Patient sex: M
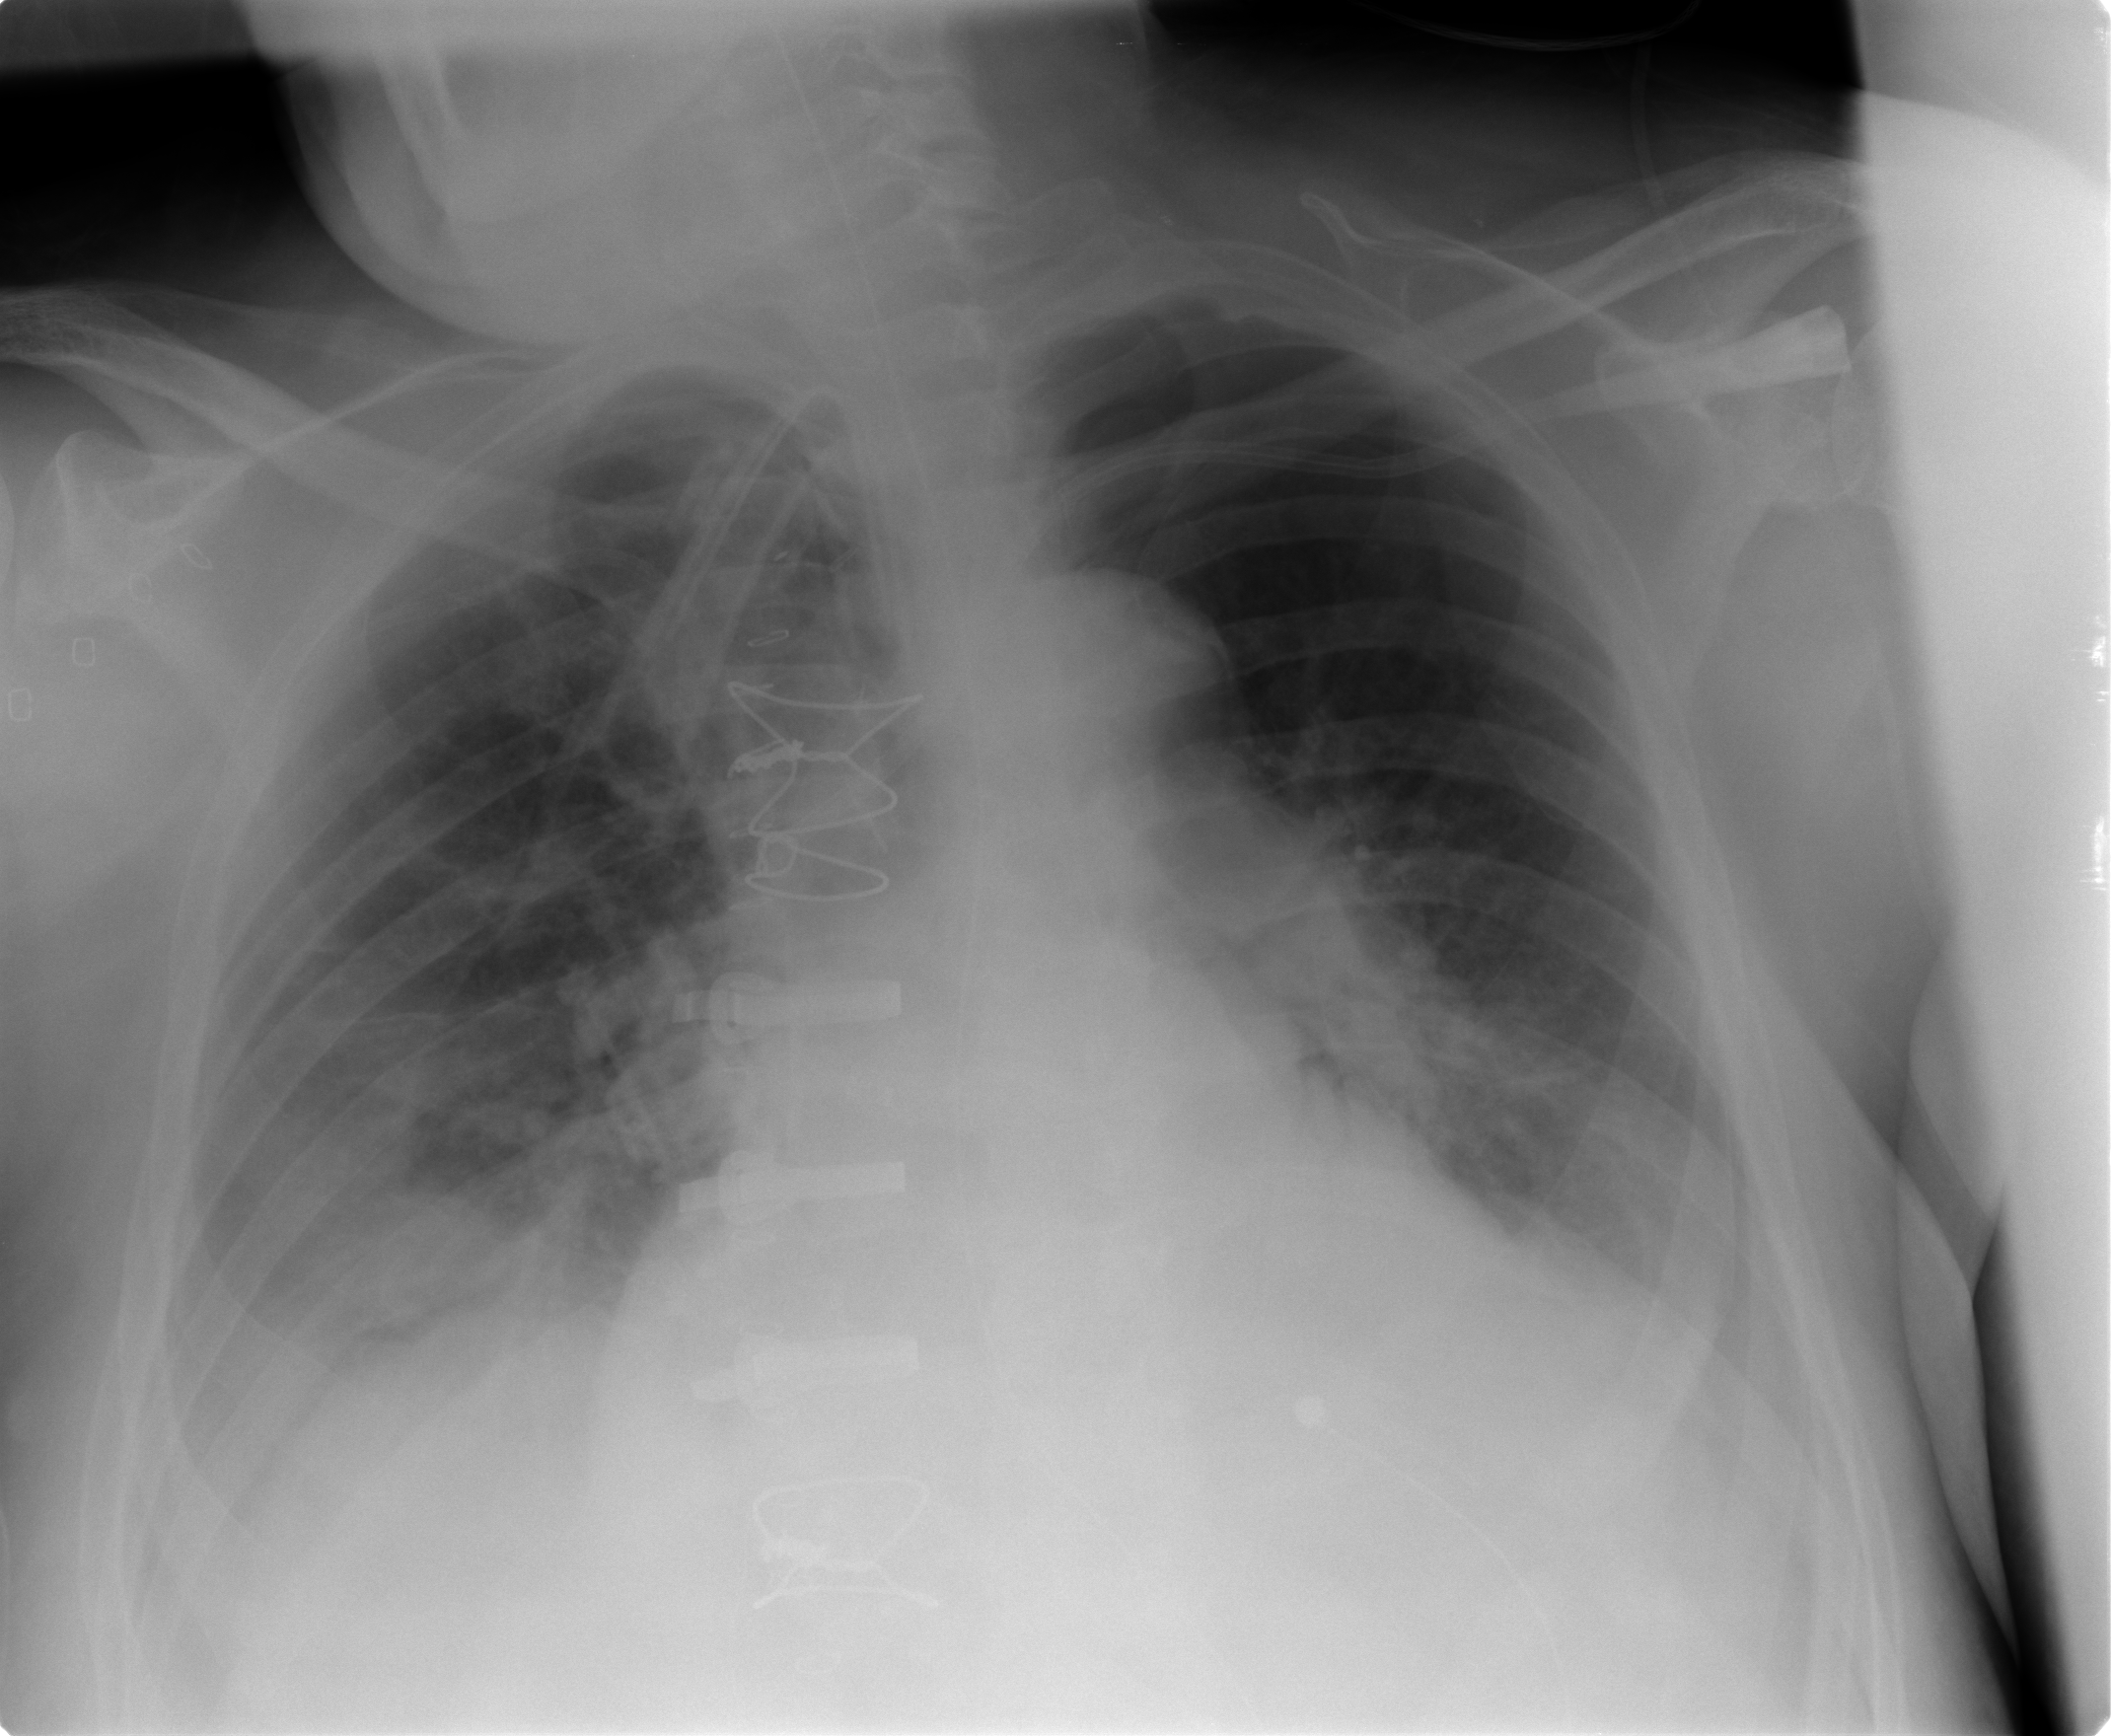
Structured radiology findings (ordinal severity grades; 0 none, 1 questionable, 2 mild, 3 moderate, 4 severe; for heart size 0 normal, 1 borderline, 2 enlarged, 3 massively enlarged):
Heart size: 2
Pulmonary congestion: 2
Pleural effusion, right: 3
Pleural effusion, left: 2
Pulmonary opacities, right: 1
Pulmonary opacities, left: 1
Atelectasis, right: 2
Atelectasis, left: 1